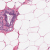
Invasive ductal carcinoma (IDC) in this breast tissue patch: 0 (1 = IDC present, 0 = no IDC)